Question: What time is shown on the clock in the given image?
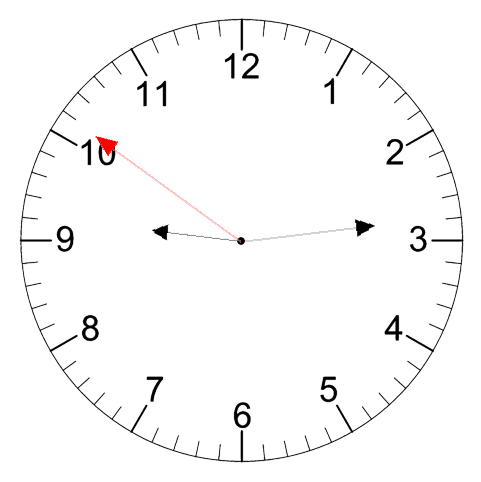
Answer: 09:13:51